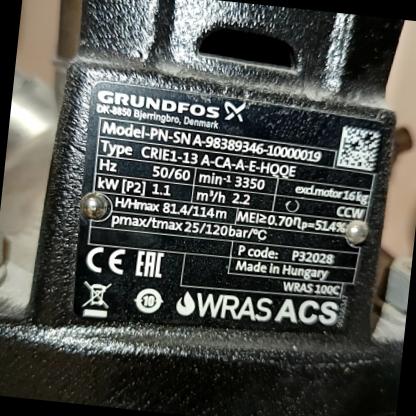
Klasa: tabliczka-znamionowa